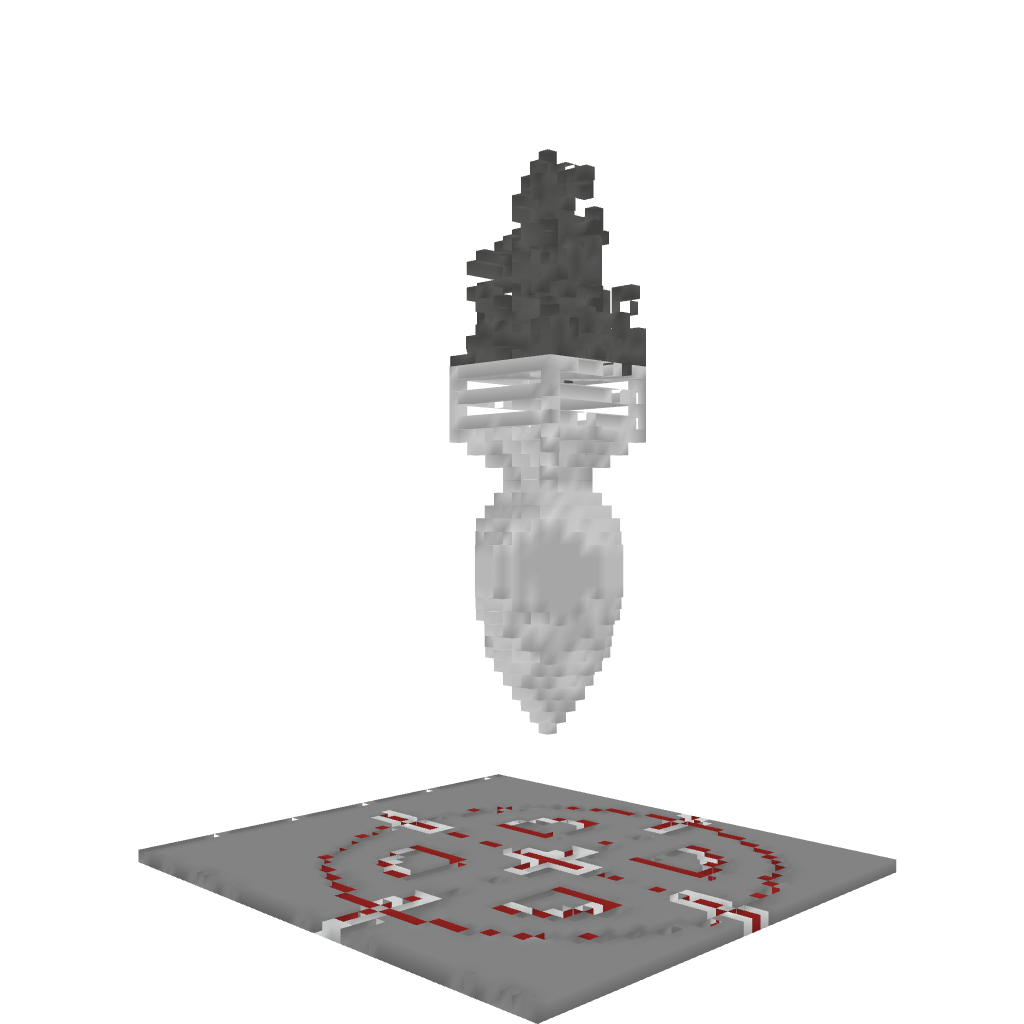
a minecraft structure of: Bomb and Target